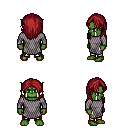
a pixel art fantasy rpg character, male body template, orc, green skin, chain mail, gold greaves, brunette long hairstyle, four views (front, back, left, right), 2x2 character sprite sheet, small pixel art, hard edges, no anti-aliasing